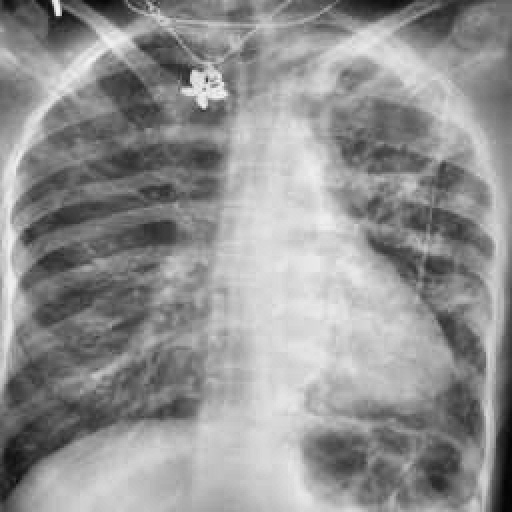
Finding: TUBERCULOSIS